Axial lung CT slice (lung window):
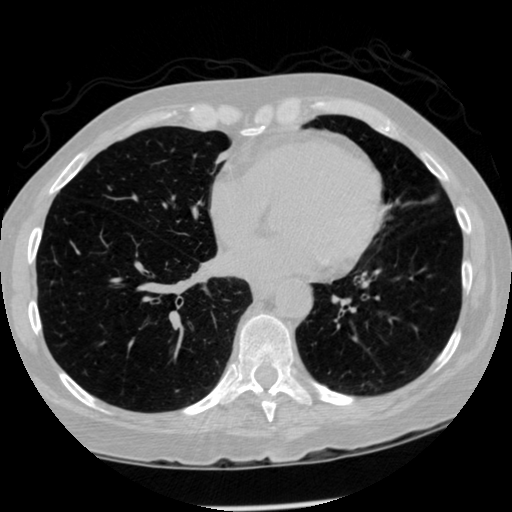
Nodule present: no